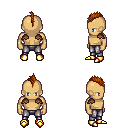
a pixel art fantasy rpg character, male body template, human, tanned skin, leather shoulder armor, metal pants, brunette mohawk hairstyle, gold boots, four views (front, back, left, right), 2x2 character sprite sheet, small pixel art, hard edges, no anti-aliasing